Field crop: maize
Growth stage: 2
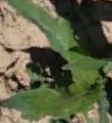
Species: maize